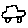
Label: car